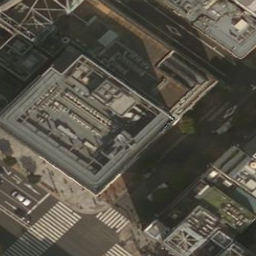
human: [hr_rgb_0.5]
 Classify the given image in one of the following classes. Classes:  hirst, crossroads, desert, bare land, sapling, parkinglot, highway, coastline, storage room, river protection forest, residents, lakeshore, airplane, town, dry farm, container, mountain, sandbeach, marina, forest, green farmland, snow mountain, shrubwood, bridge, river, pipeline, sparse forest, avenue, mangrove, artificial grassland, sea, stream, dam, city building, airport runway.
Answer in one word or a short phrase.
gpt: city building